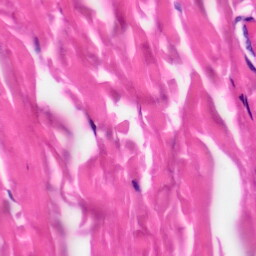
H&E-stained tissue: Skin